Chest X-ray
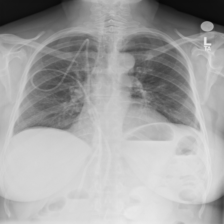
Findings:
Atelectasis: negative
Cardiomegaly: negative
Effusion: negative
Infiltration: negative
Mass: negative
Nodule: negative
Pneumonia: negative
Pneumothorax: negative
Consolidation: negative
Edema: negative
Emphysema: negative
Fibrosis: negative
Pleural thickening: negative
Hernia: negative